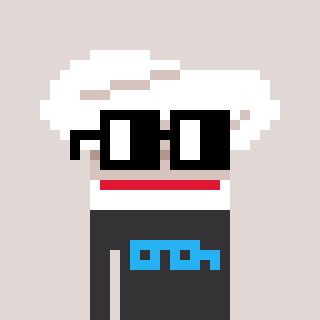
a pixel art character with square black glasses, a chef hat-shaped head and a grayscale-colored body on a warm background